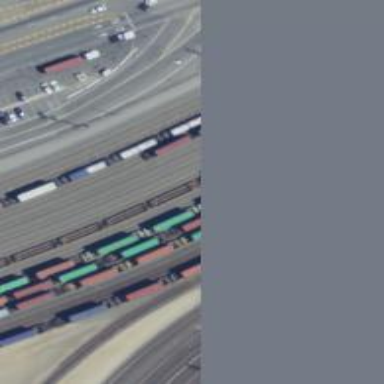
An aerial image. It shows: Railway siding for service.